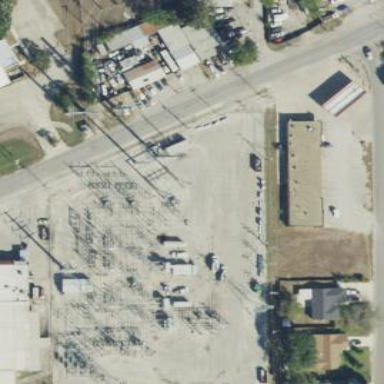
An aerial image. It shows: Distribution power substation secured by fence.